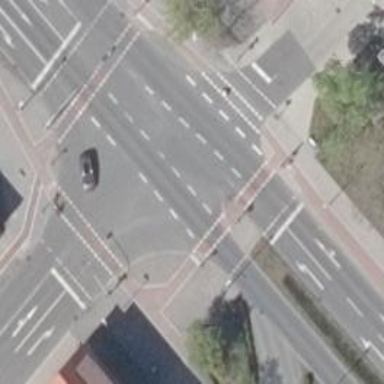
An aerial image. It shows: Road with traffic signals.